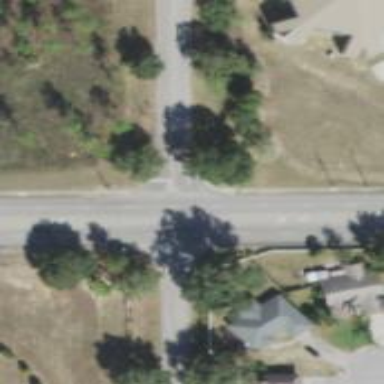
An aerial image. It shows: Unmarked road crossing.